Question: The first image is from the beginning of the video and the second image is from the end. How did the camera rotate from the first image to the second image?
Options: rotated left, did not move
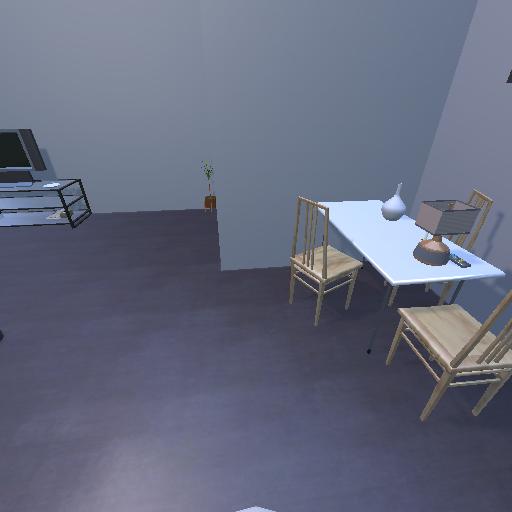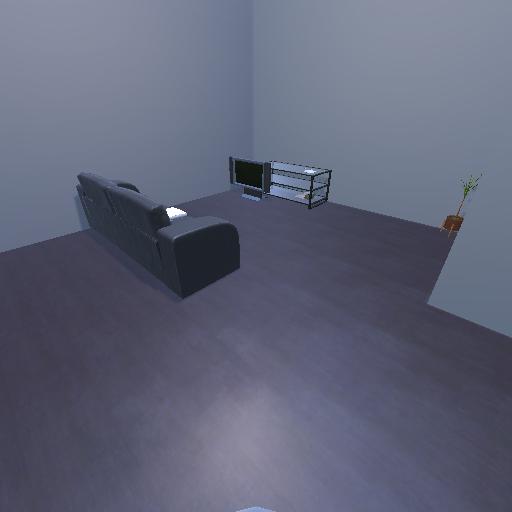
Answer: rotated left